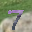
Label: 7